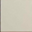
Piece: xx